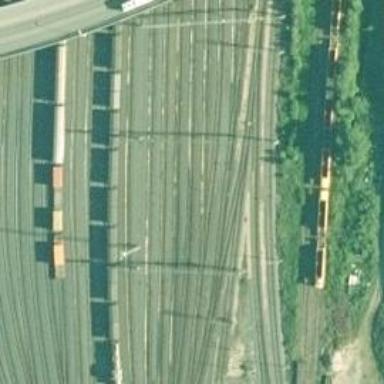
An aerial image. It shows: Railway signal.